Aerial crown-view tile of a tropical tree (Barro Colorado Island, Panama), acquired 20241014:
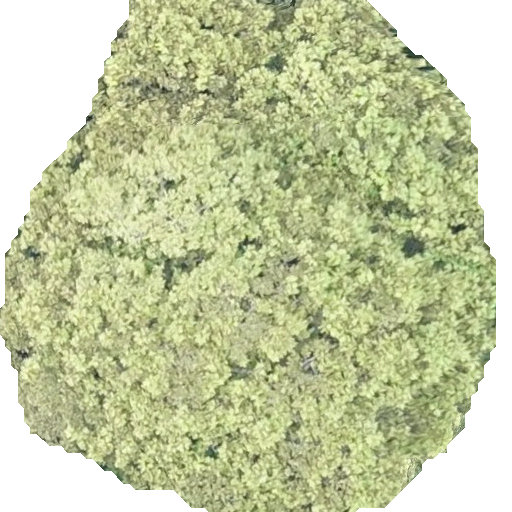
Species: Dipteryx oleifera
GBIF accepted scientific name: Dipteryx oleifera
Crown area: 325.667 m²